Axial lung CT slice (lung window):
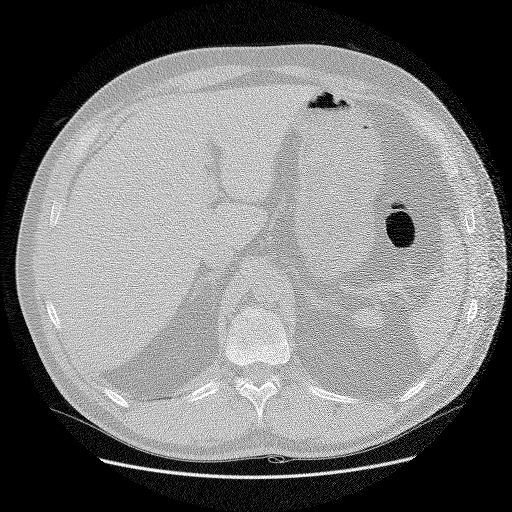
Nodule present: no